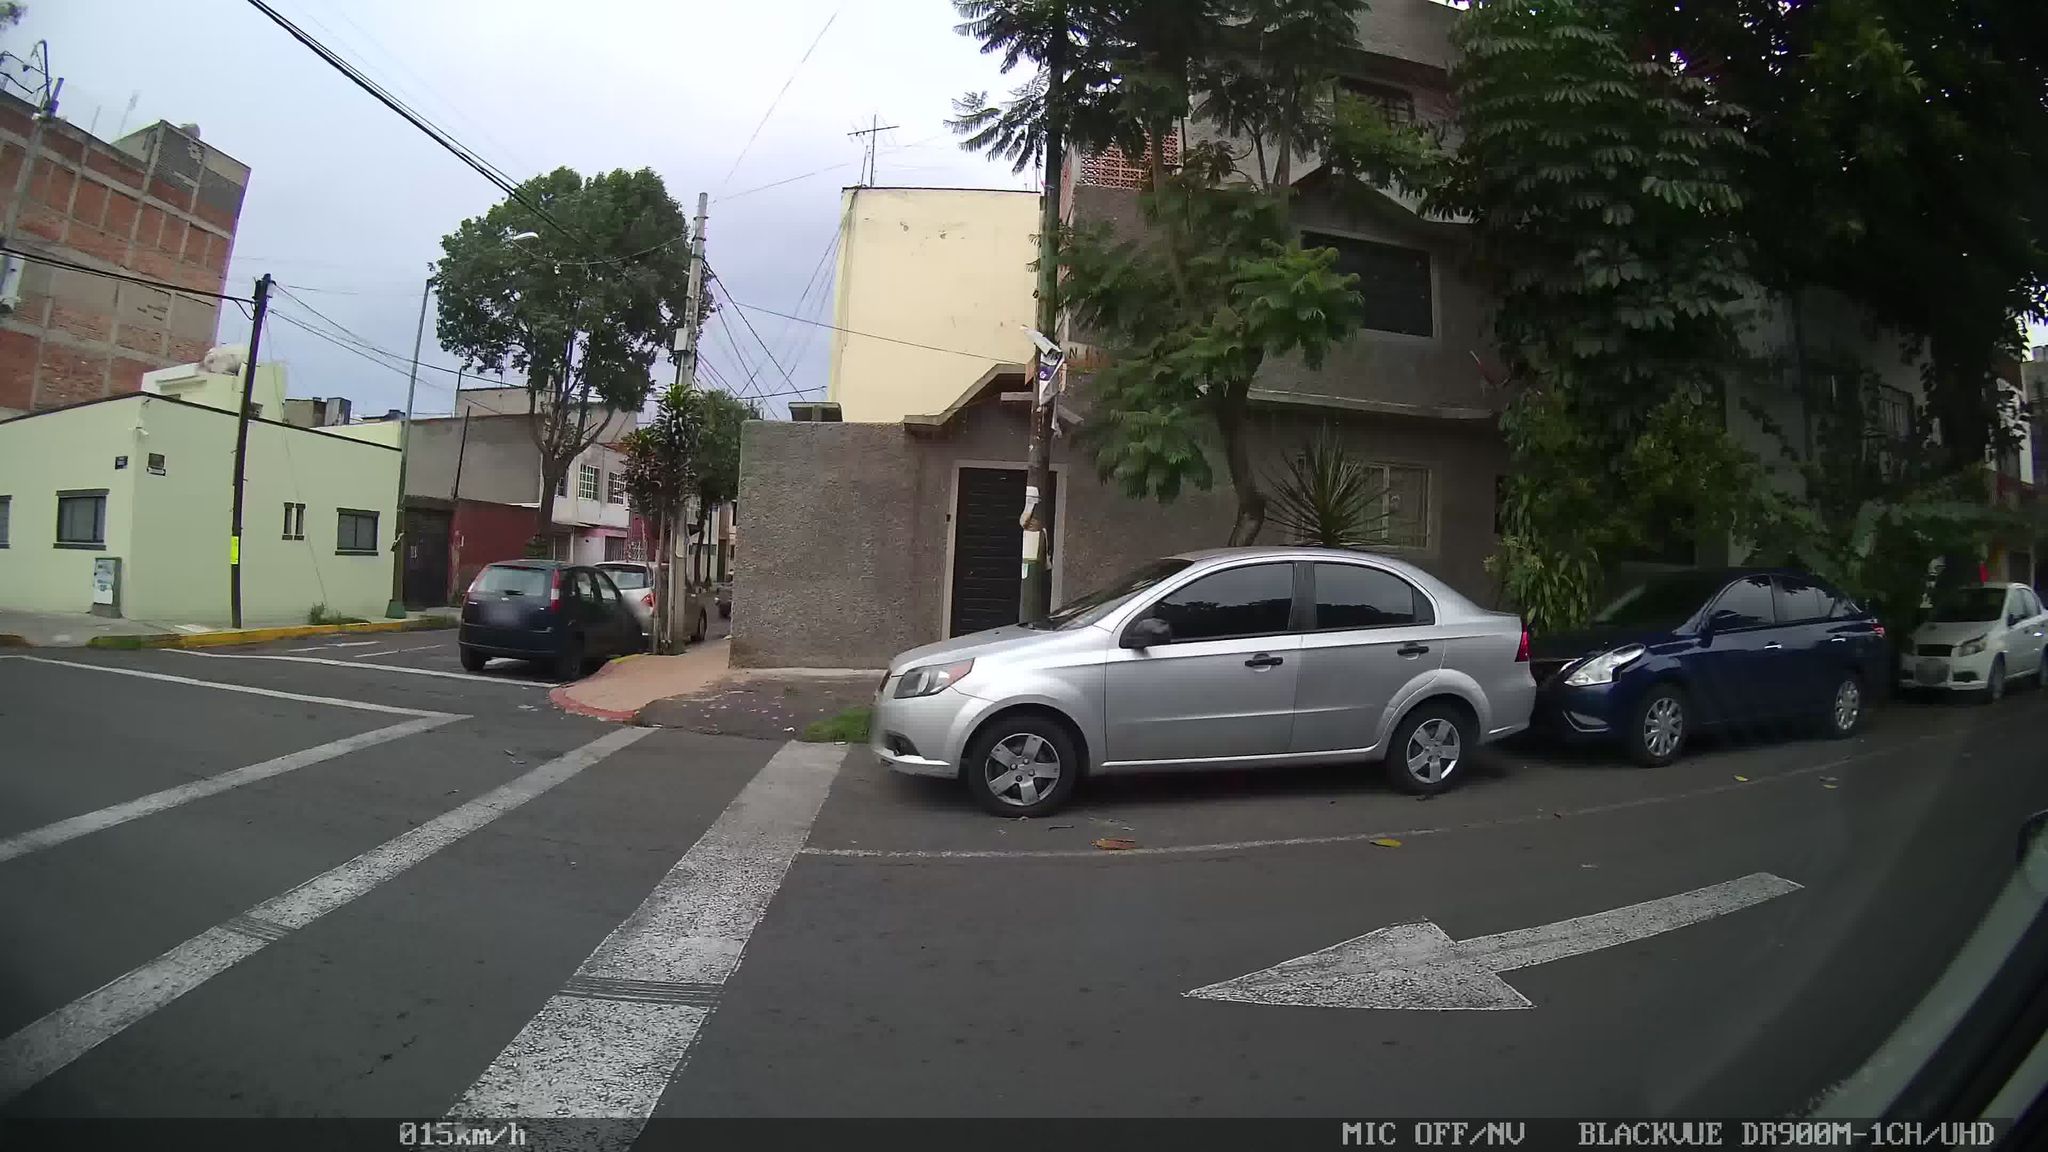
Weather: clear
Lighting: day
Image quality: good
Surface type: driving surface
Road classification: residential
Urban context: urban centre
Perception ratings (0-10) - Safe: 3.9, Lively: 7.73, Beautiful: 4.03, Boring: 5.15, Depressing: 2.93, Wealthy: 0.27